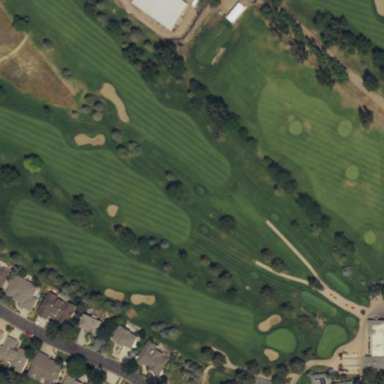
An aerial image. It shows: Grassy area designated as golf fairway.